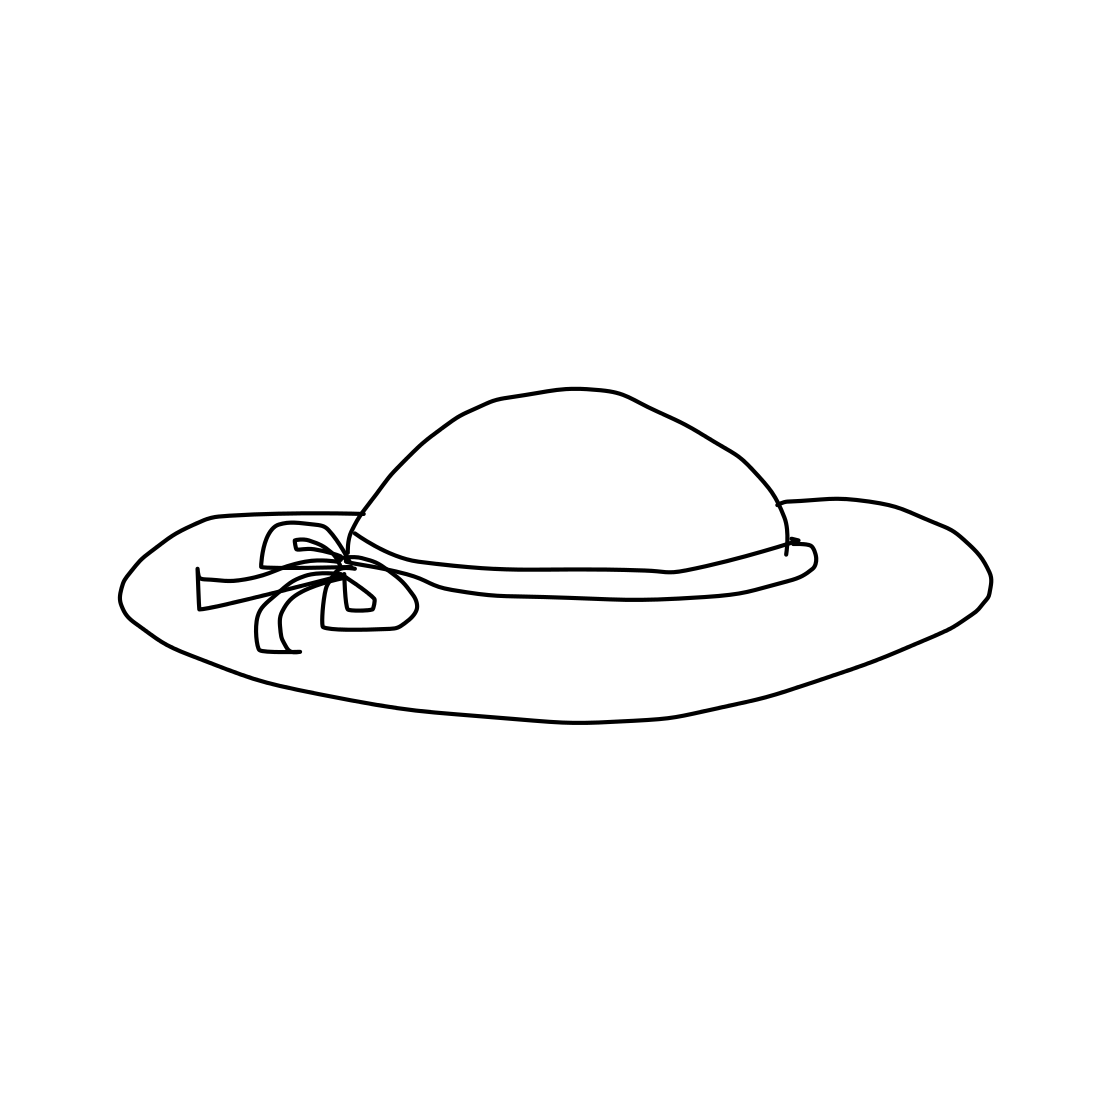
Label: hat